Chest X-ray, PA view. Patient: 62 years old, sex M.
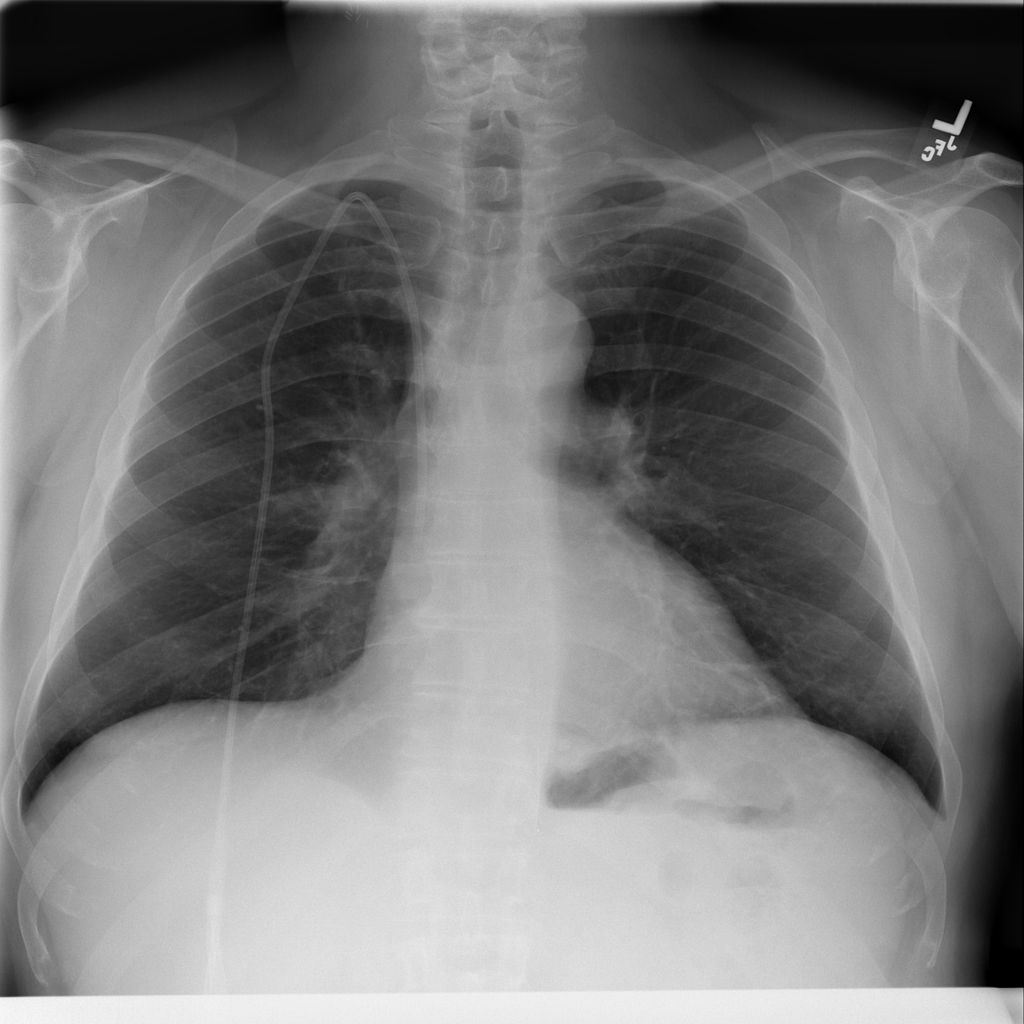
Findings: No Finding